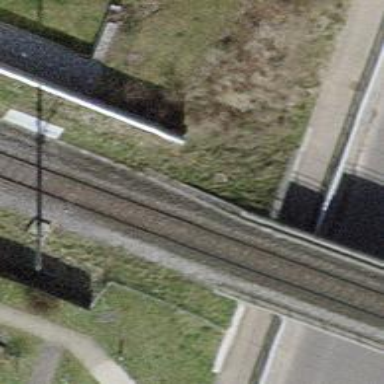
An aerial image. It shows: Bridge with electrified railway tracks featuring contact line.